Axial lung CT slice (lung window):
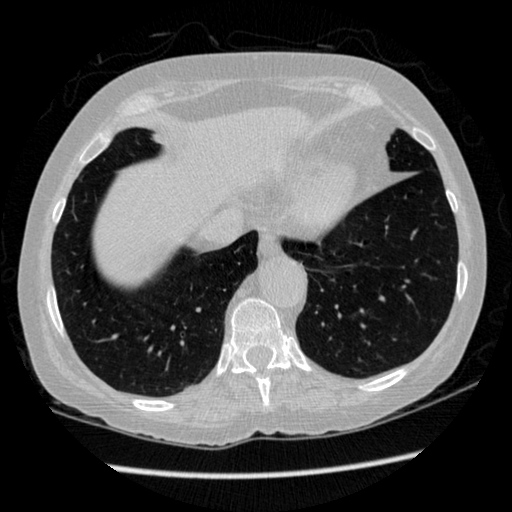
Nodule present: no